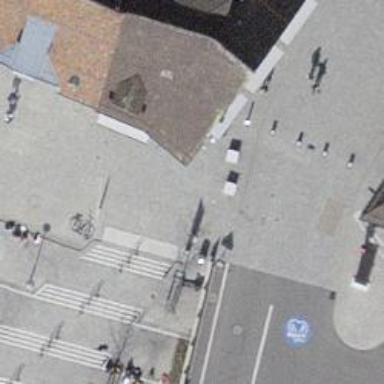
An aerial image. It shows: Public surveillance provided by man-made system.